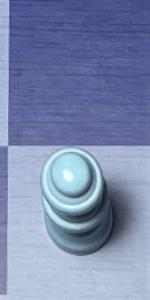
Label: Queen_White